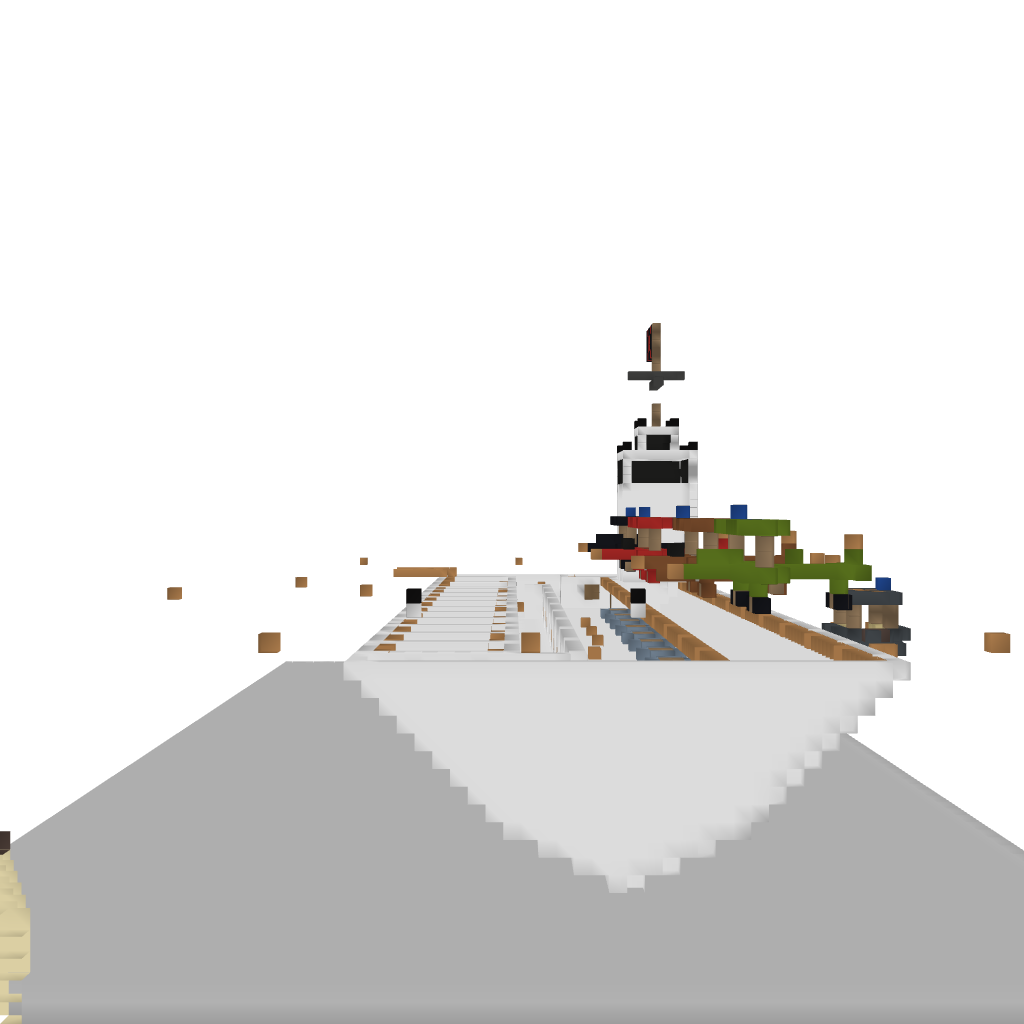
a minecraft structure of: Carrier